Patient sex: M
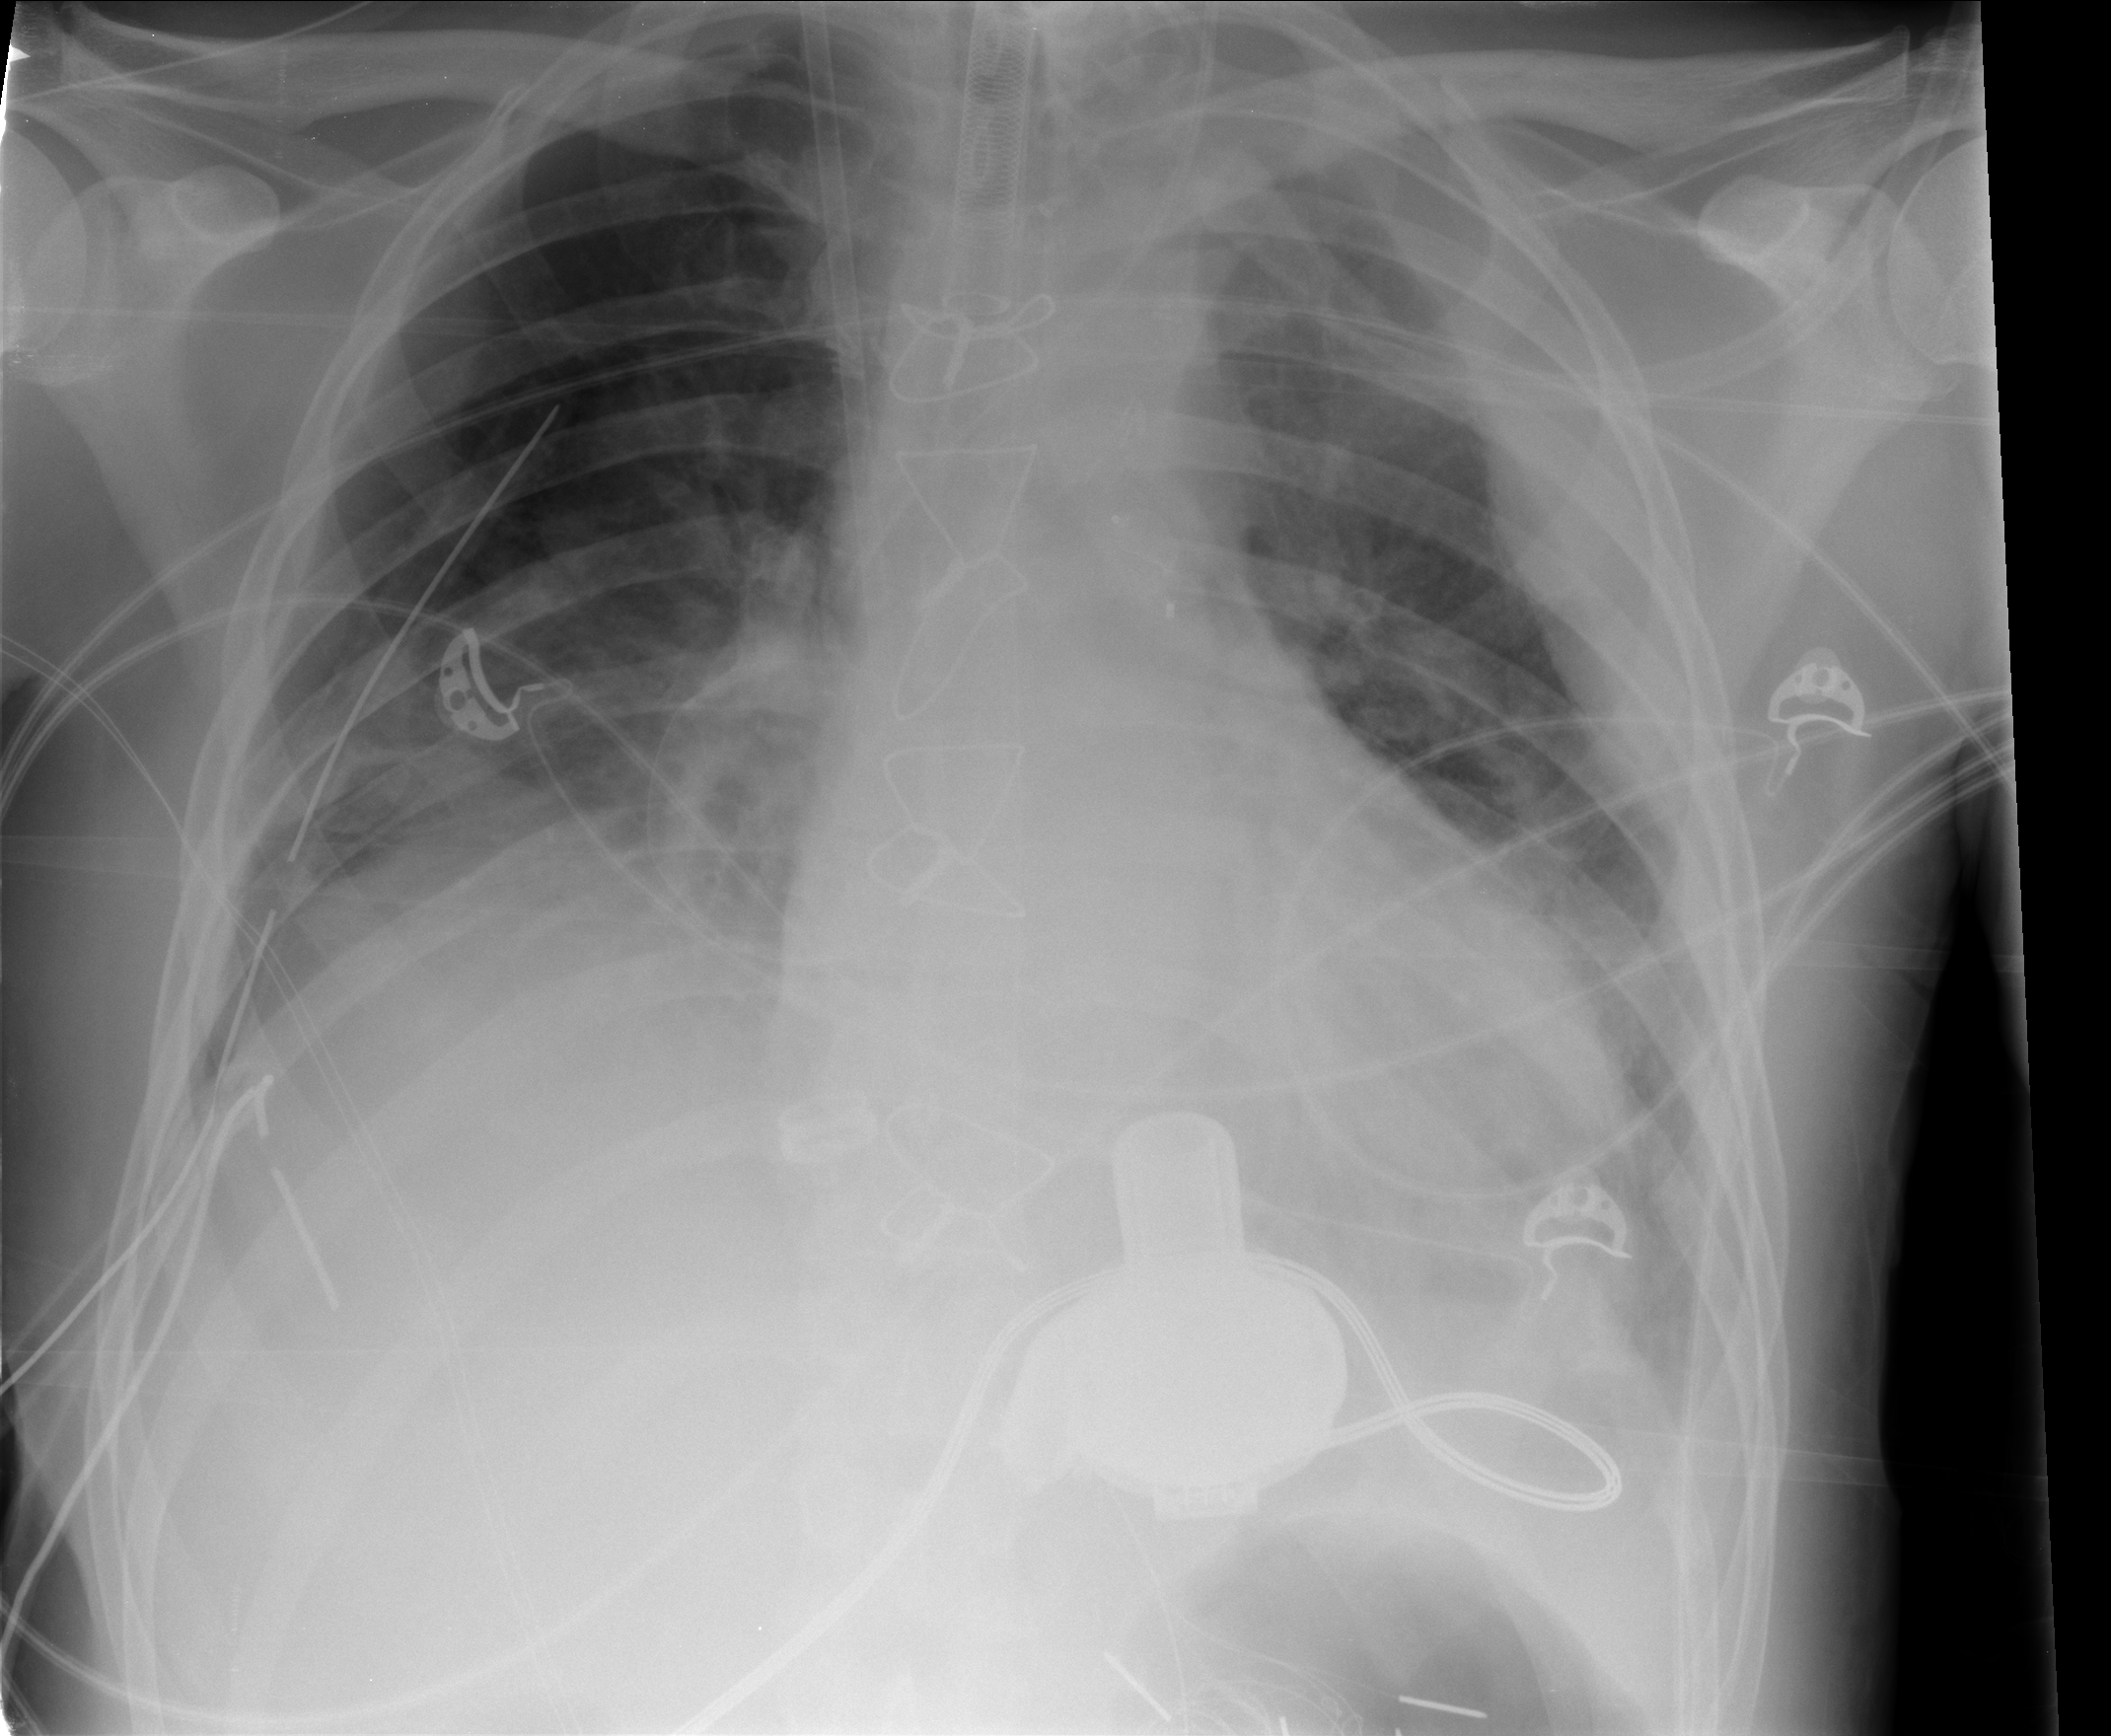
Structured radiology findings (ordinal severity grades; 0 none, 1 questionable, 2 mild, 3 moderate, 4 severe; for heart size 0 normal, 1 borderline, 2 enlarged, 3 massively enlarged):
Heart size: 1
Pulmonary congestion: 0
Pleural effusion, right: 2
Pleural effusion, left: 2
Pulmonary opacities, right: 0
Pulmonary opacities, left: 0
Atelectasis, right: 3
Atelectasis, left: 3